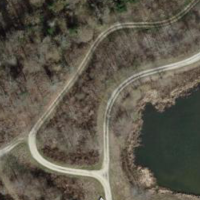
EUNIS habitat code: 44
Species observed at this site:
Anthyllis vulneraria